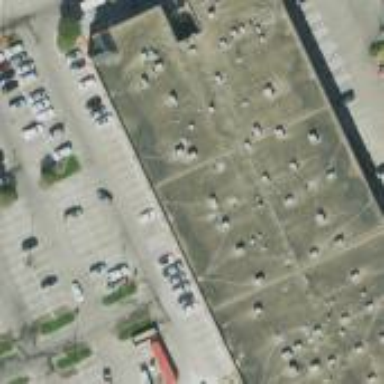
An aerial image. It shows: Commercial building.